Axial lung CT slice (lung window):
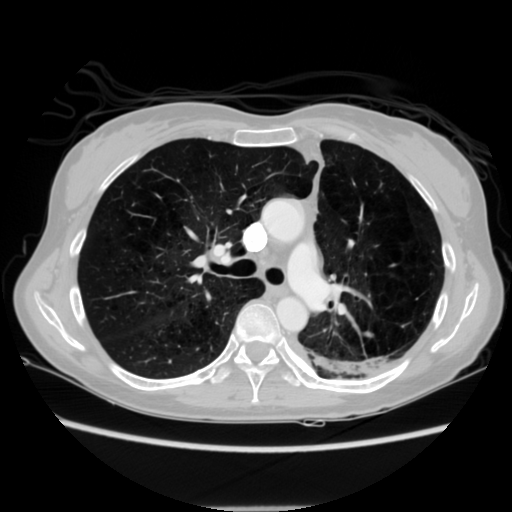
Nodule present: no